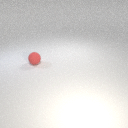
small red rubber sphere